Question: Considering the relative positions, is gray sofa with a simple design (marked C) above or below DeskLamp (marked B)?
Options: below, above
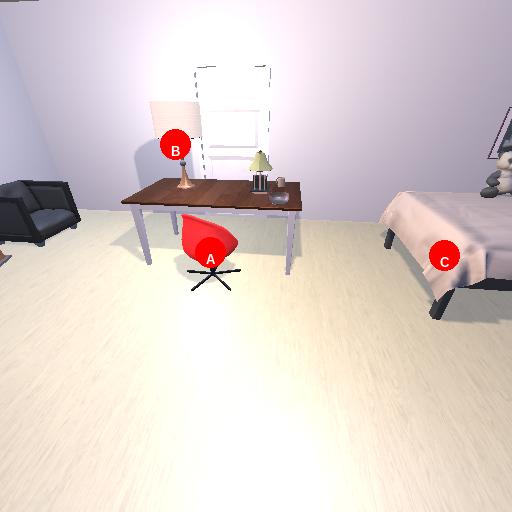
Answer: below